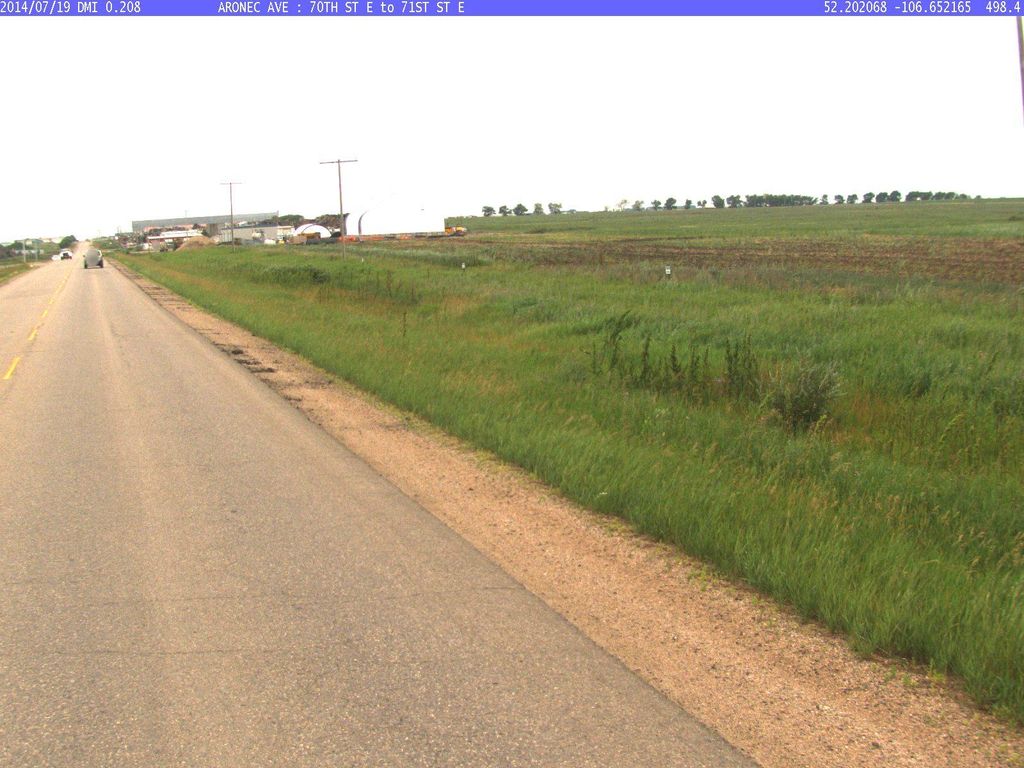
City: saskatoon